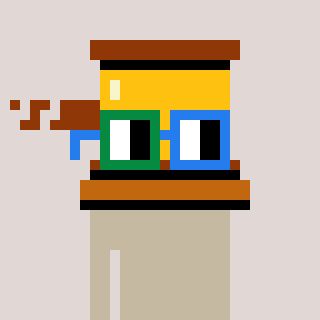
a pixel art character with square green and blue glasses, a gavel-shaped head and a rust-colored body on a warm background